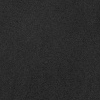
Atmospheric dust classification: dusty